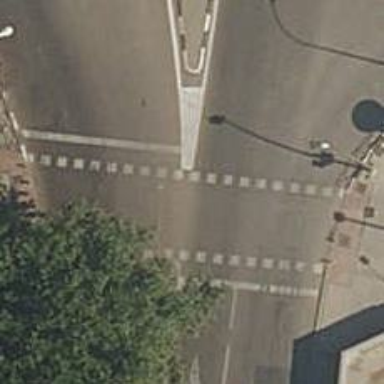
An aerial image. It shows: Road crossing with traffic signals.